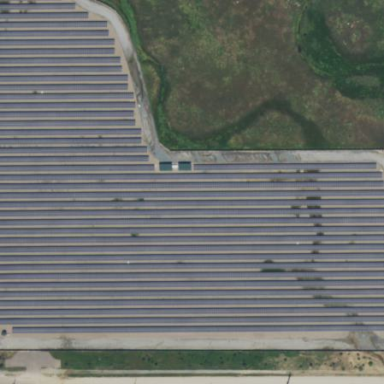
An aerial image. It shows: Solar power plant utilizing photovoltaic technology to generate electricity.